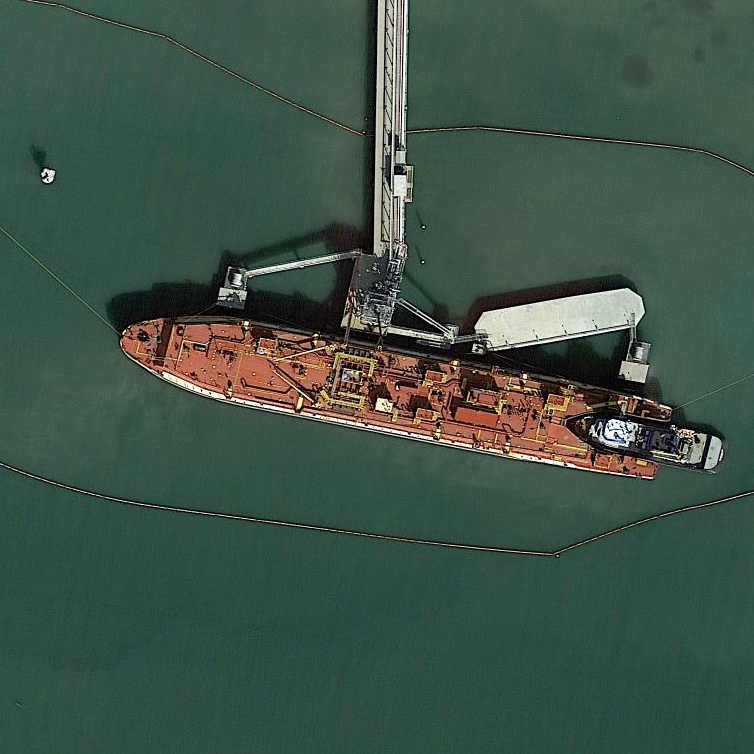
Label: civil